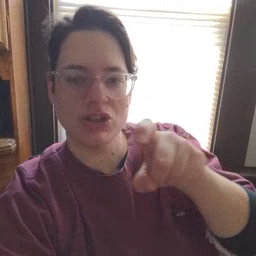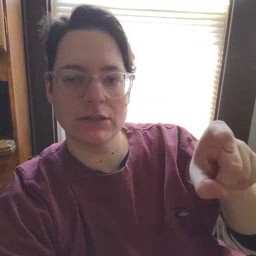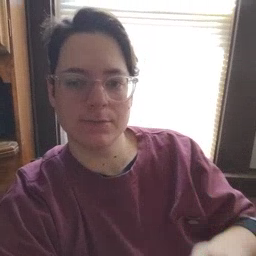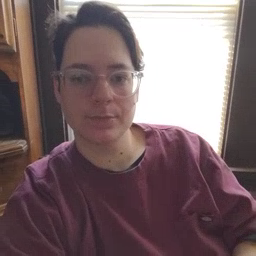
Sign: closet